Question: I want to use my flutter application on IOS device and everything works fine except for http methods, I have added all the required codes in info.plist as you can see all the required codes are there.

and when I run my codes in Xcode it doesn't show any errors and it shows the entered username and password in it's terminal but it's not actually hitting the the api for http methods.
<URL>
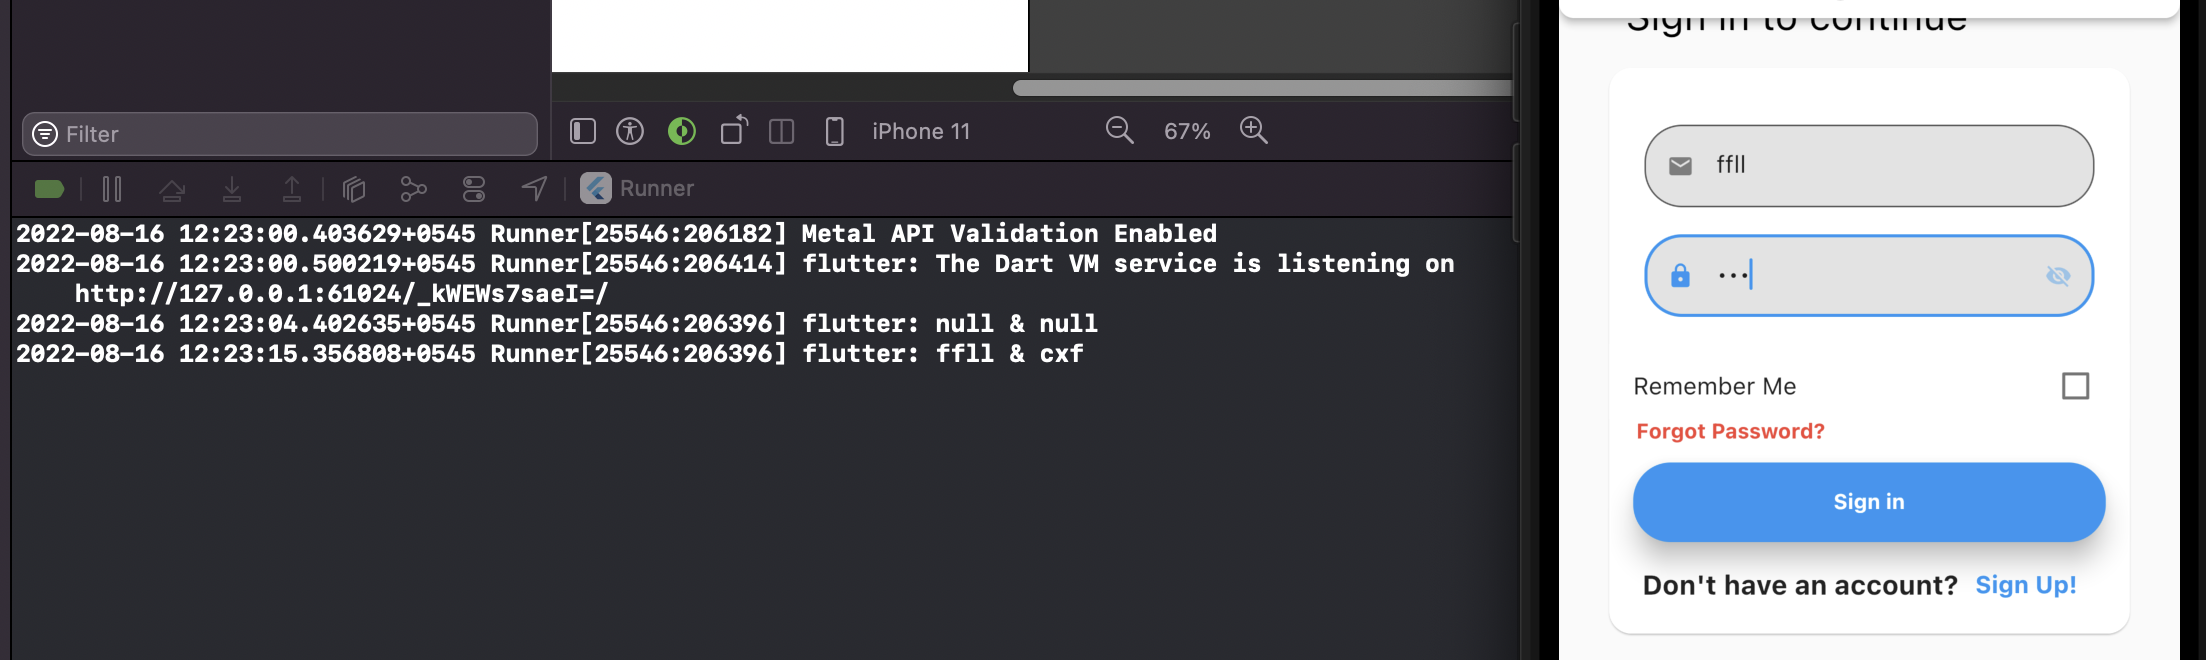
Answer: I am guessing you are using <URL> dependency to launch URLs, if so have you added these entries to your file?
'''
<key>LSApplicationQueriesSchemes</key>
<array>
<string>https</string>
<string>http</string>
</array>
'''